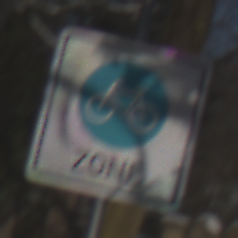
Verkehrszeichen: BeginnFahrradzone
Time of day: MorningAfternoon
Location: Outdoor (Special)
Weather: Clear
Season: Winter
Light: Natural